Field crop: maize
Growth stage: 1
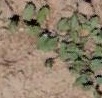
Species: convolvulus